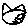
Label: cat